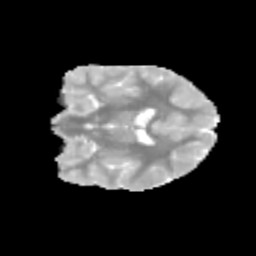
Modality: MD
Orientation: coronal
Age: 12
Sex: male
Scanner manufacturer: siemens
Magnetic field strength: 3 T
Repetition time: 3.8 s
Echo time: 0.07 s